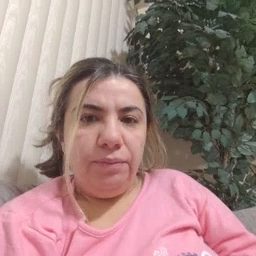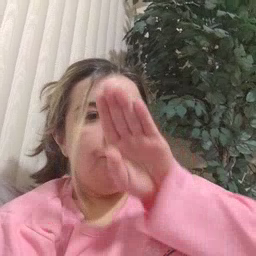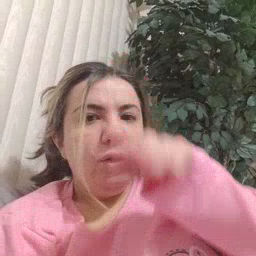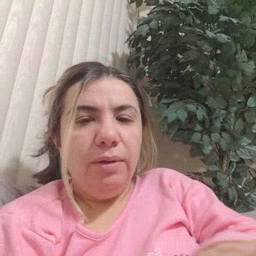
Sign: elephant